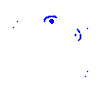
Particle: pion